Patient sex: M
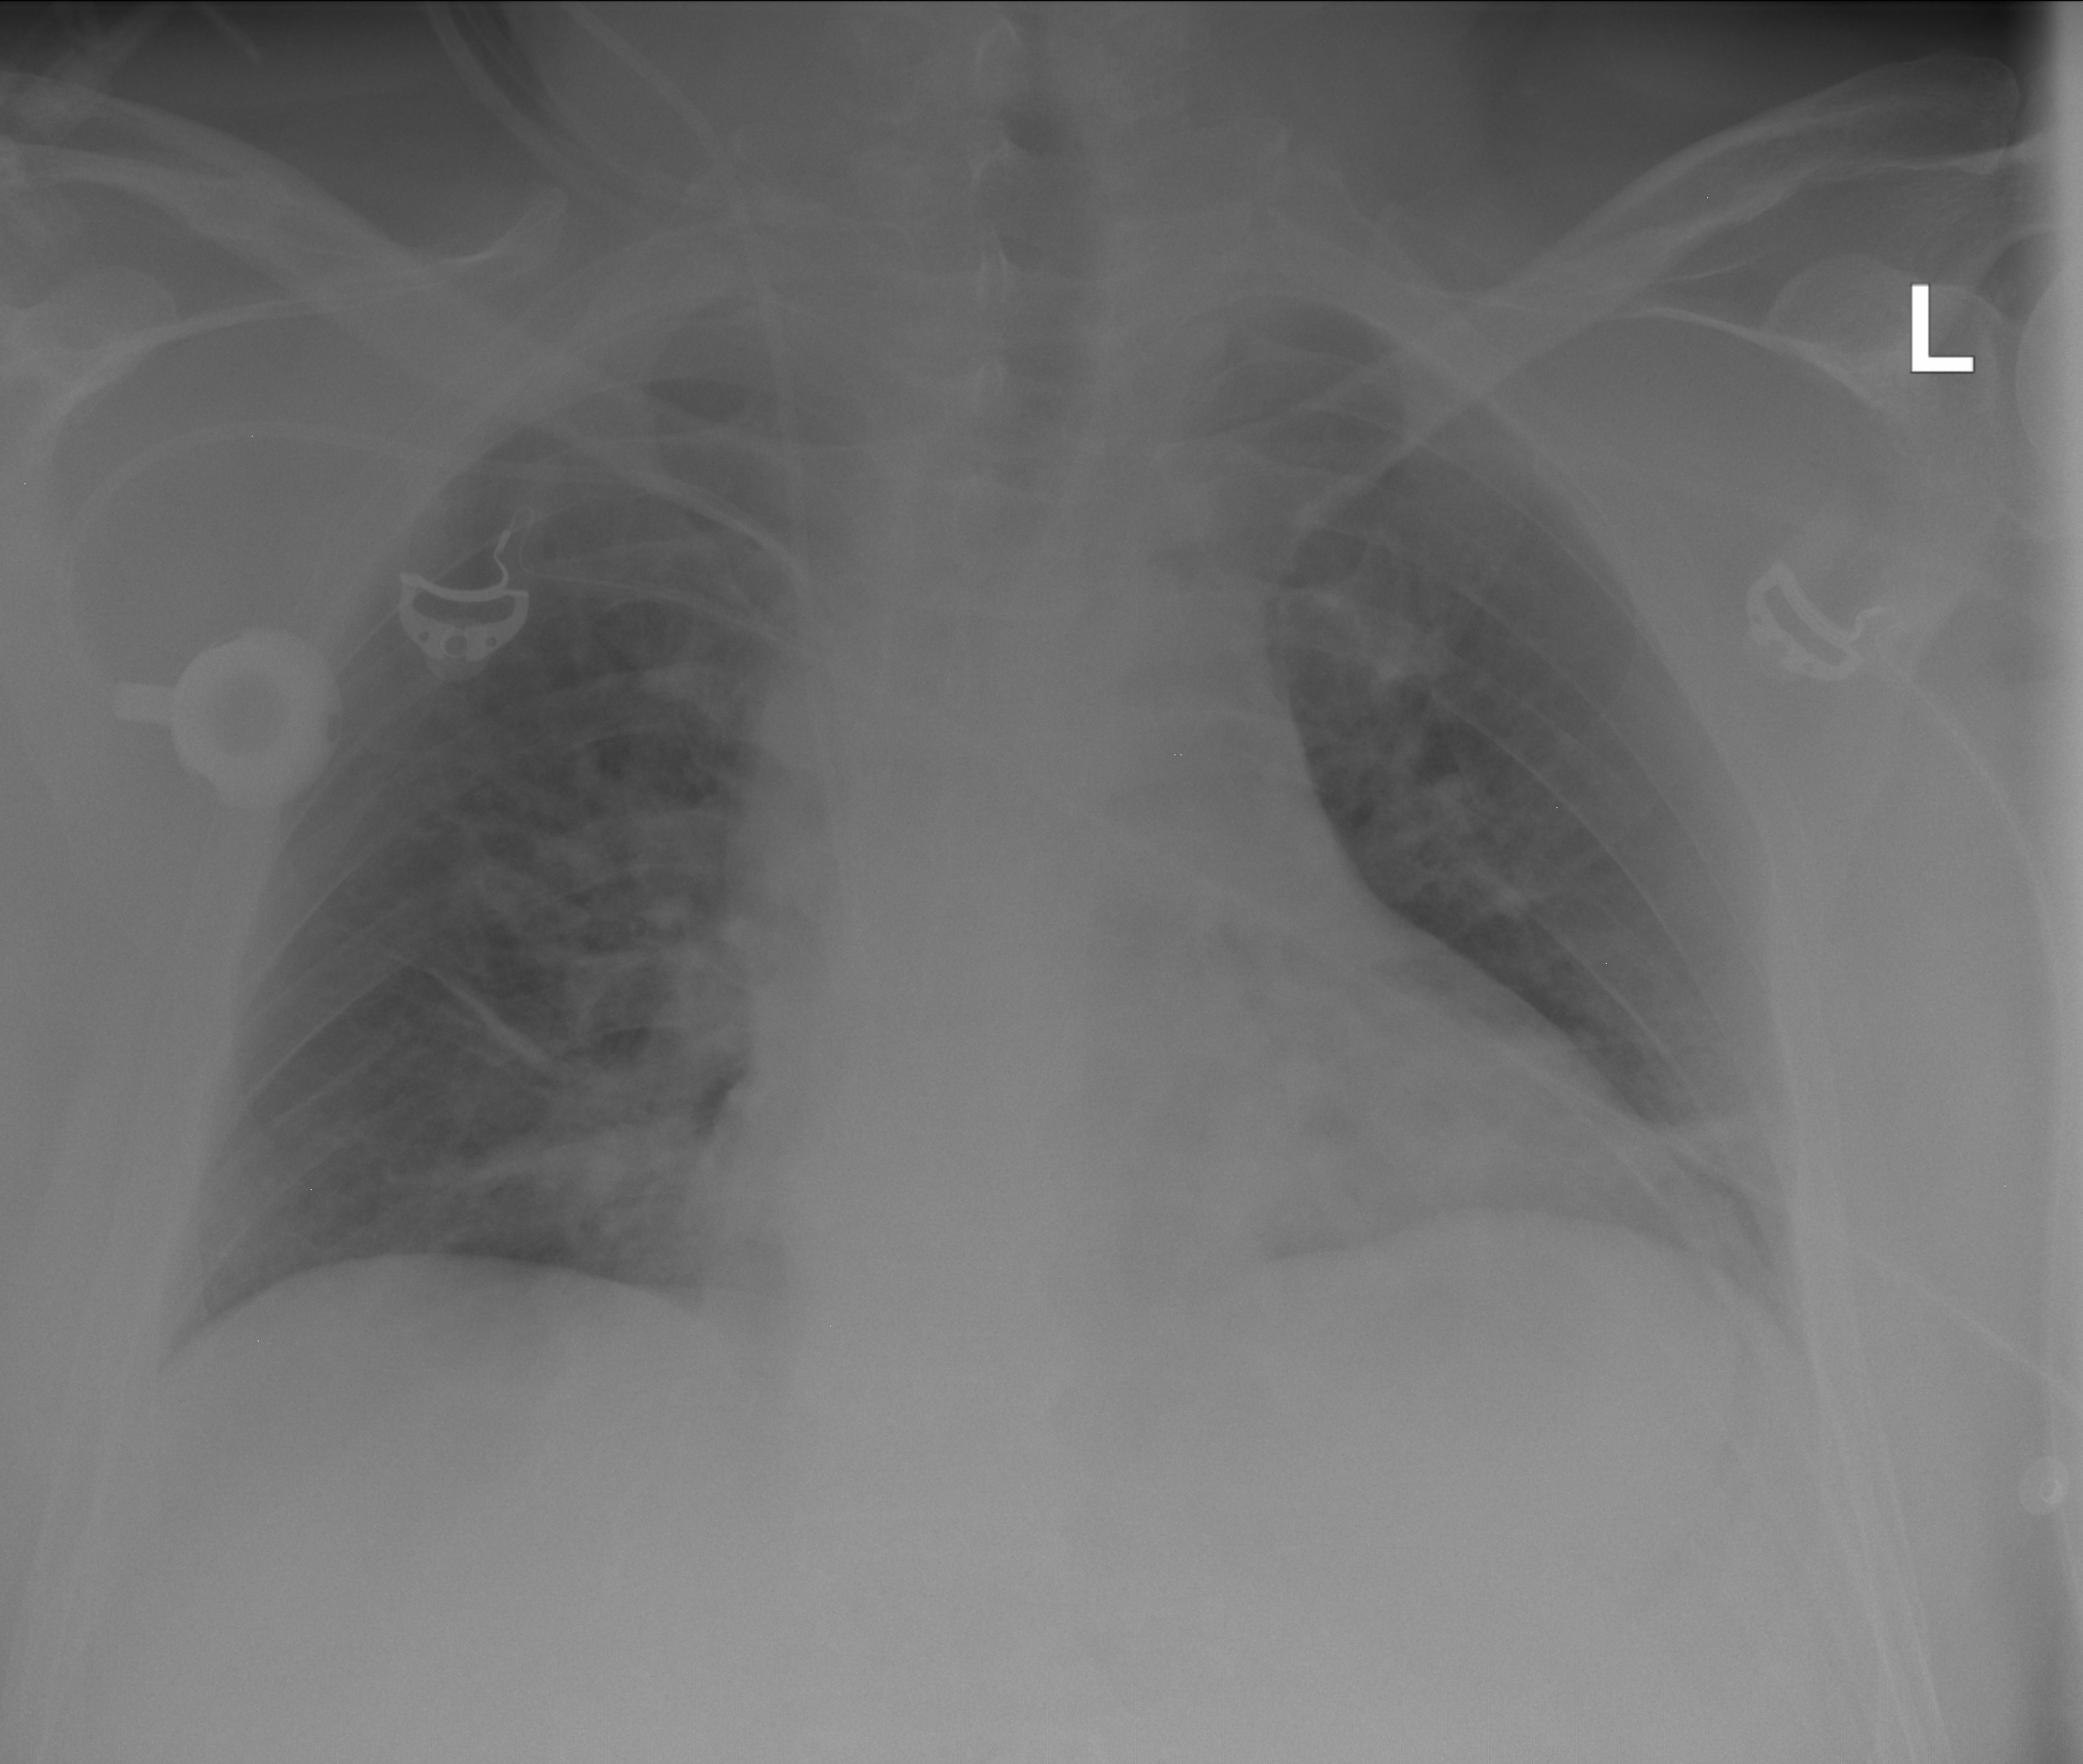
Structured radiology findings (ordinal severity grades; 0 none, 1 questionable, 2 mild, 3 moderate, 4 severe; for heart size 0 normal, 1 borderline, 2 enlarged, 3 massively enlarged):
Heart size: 2
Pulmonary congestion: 2
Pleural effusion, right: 0
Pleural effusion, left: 0
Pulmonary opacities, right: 0
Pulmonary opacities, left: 0
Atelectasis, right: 2
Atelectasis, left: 2